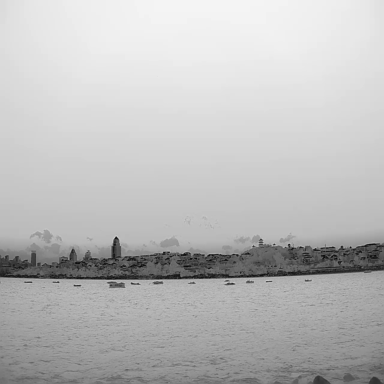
There are ten bulk_carriers in the infrared image.